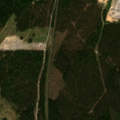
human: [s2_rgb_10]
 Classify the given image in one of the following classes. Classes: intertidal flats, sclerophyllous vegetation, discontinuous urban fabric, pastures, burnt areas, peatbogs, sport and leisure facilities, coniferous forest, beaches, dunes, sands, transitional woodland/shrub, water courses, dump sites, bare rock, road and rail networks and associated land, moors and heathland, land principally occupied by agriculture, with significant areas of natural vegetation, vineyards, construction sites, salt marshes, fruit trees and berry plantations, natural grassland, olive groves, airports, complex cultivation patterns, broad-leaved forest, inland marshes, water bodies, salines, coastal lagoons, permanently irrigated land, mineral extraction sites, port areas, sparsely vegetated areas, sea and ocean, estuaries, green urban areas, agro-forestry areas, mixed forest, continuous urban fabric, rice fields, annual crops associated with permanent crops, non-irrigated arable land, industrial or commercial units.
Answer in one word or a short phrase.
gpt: construction sites, coniferous forest, mixed forest, transitional woodland/shrub